RGB frame:
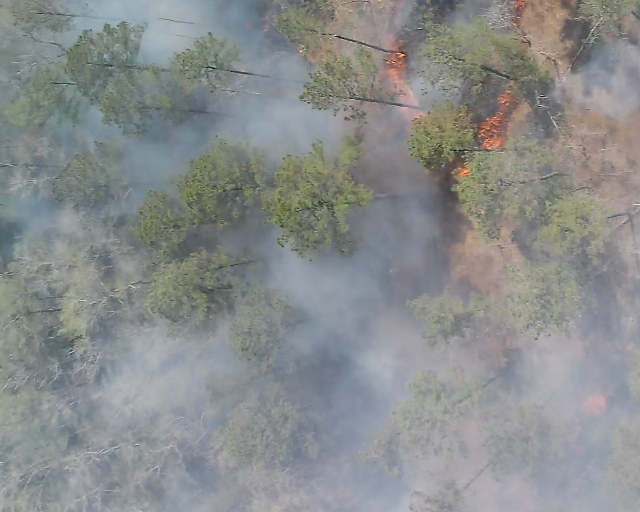
Thermal frame:
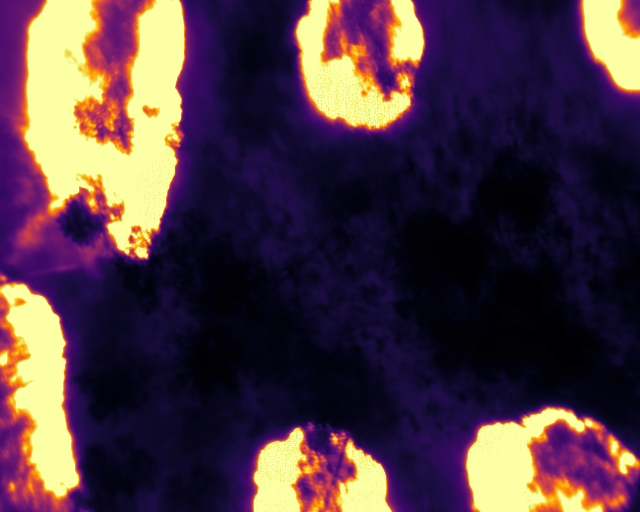
Captured: 2026-02-26 02:29:36
Pixels at or above 80 °C: 90458 (fraction of frame: 0.2761)